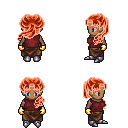
a pixel art fantasy rpg character, female body template, human, dark skin, maroon sleeveless shirt, robe skirt, red princess hairstyle, gold gloves, metal boots, four views (front, back, left, right), 2x2 character sprite sheet, small pixel art, hard edges, no anti-aliasing